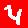
Digit: 4